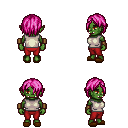
a pixel art fantasy rpg character, female body template, orc, green skin, white sleeveless shirt, red pants, pink bangs hairstyle, leather bracers, brown slippers, four views (front, back, left, right), 2x2 character sprite sheet, small pixel art, hard edges, no anti-aliasing